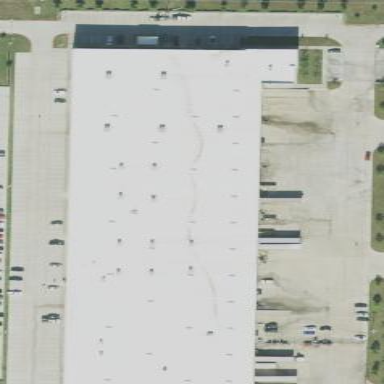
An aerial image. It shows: Warehouse.